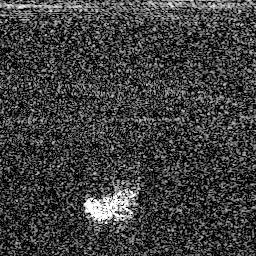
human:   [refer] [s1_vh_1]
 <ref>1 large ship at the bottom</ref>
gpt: <box>[[30, 71, 56, 86, 0]]</box>